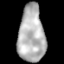
Tissue: lung
Cell type: Epithelial cells
Senescence score: 0.1695
Nuclear area (px): 1456
Mean DAPI intensity: 179.905